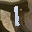
Label: 1